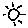
Label: sun